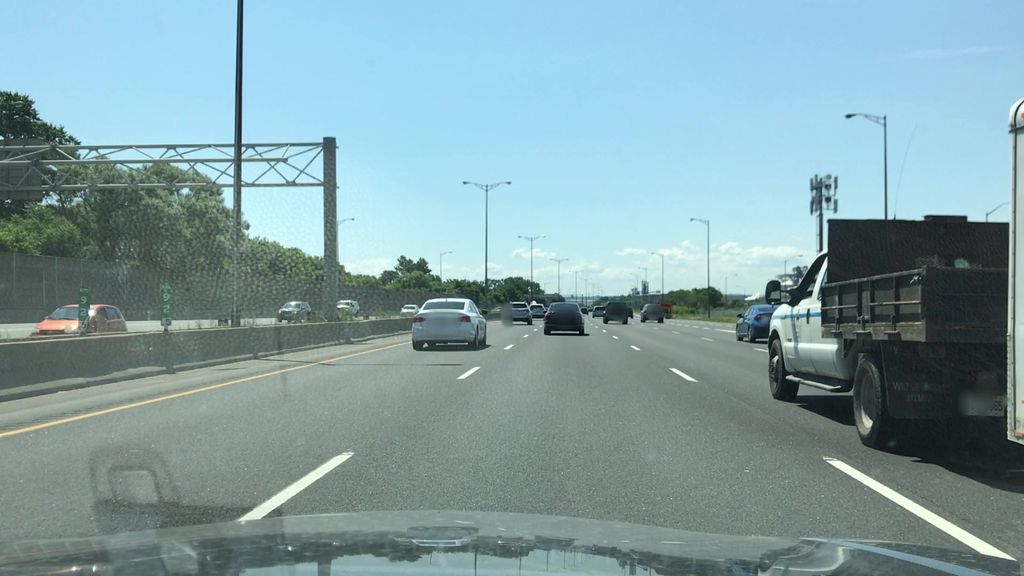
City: hamilton